Field crop: maize
Growth stage: 2
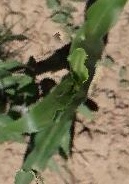
Species: maize